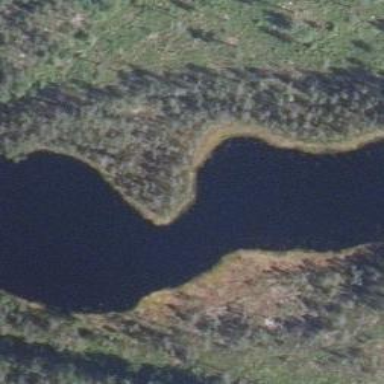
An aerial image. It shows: Beautiful lake surrounded by nature.